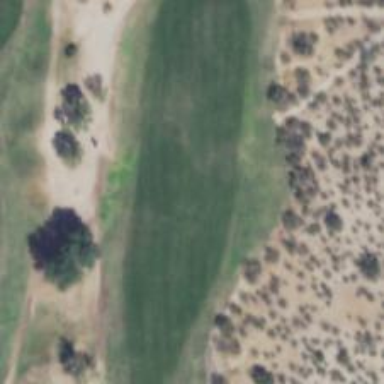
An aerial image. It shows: Golf hole.